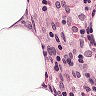
Metastatic tissue present: no